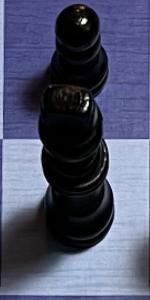
Label: King_Black